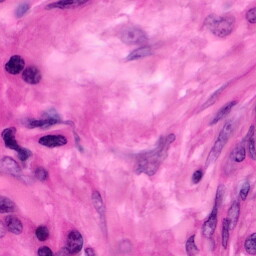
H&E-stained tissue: Pancreatic